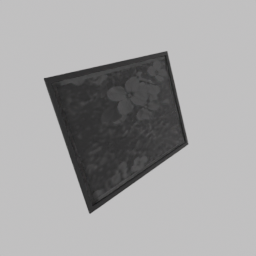
Label: decoration